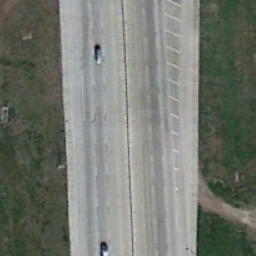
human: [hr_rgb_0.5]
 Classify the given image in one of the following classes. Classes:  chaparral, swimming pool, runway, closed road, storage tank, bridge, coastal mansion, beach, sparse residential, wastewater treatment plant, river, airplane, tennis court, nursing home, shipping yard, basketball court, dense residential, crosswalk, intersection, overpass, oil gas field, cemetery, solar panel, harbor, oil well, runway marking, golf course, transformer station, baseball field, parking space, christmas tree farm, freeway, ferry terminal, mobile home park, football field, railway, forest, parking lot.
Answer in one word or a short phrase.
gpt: freeway